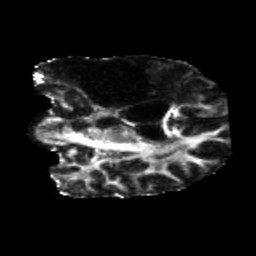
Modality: FA
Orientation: coronal
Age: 40
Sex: male
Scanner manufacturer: siemens
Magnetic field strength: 3 T
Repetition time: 5.25 s
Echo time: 0.08 s